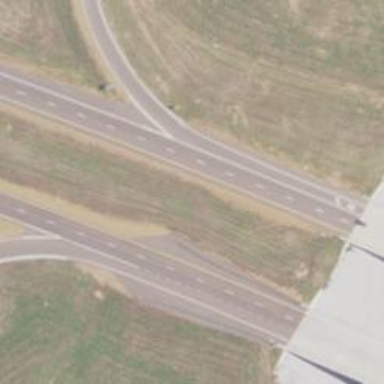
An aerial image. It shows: Motorway junction.